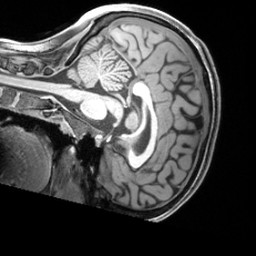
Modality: T1w
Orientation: sagittal